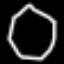
Label: octagon